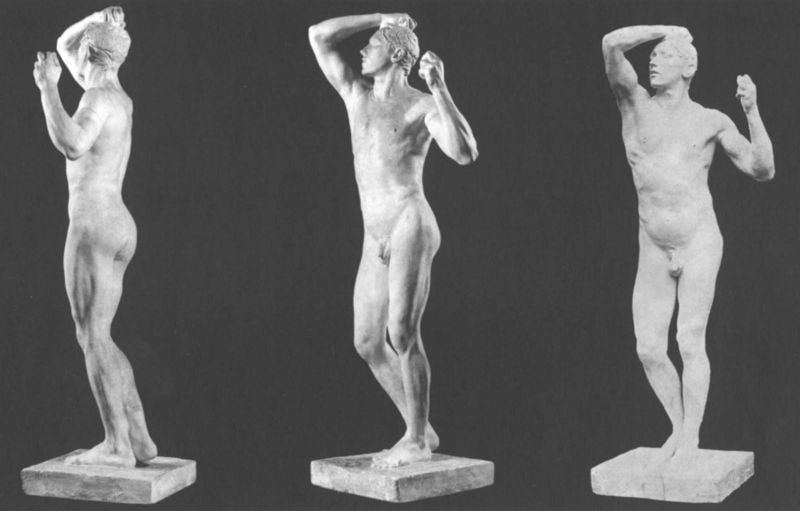
Titel: Das Eherne Zeitalter
Künstler: Auguste Rodin
Schlagwörter: akt, hand, kopf, körper, mann, nackt, marmor, rücken, arm, sockel, stehen, stein, pose, stehend, skulptur, statue, beine, ansicht, muskeln, aufrecht, kontrapost, plastik, foto, rippen, faust, jüngling, basis, athlet, sportler, standbild, geschlcht, athleth